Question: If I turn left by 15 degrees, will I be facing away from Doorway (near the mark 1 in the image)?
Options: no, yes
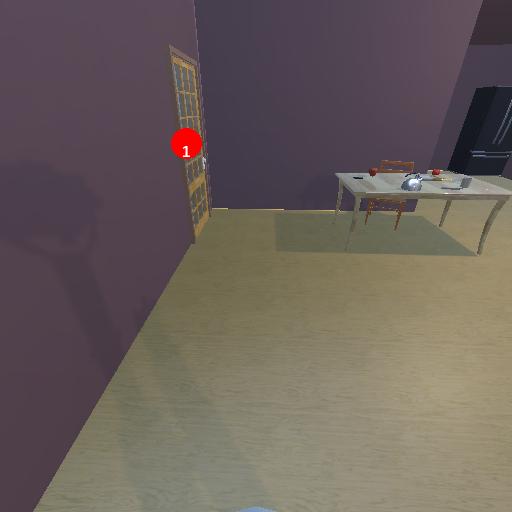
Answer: no